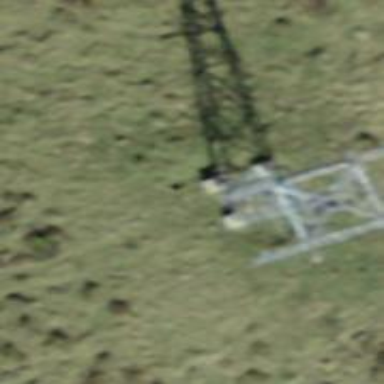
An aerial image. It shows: Pylon for aerialway.